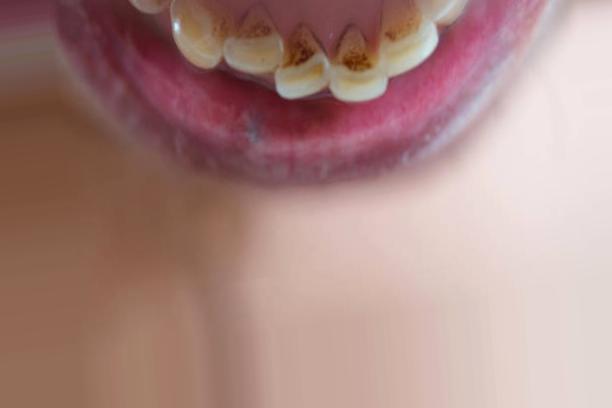
Condition: Tooth Discoloration